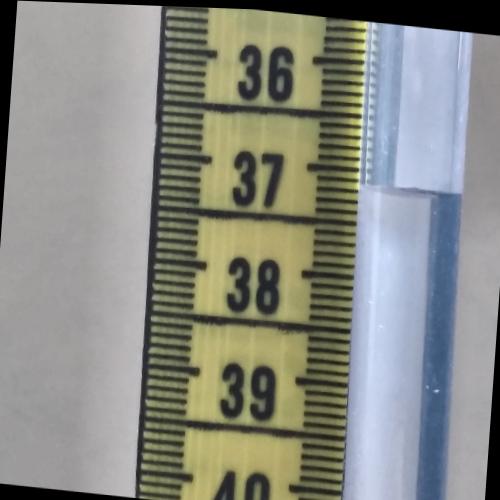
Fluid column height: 37.2 cm